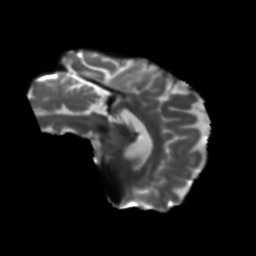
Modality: T2w
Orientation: sagittal
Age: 46
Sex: male
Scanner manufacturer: siemens
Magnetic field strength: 3 T
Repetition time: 5.25 s
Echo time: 0.08 s